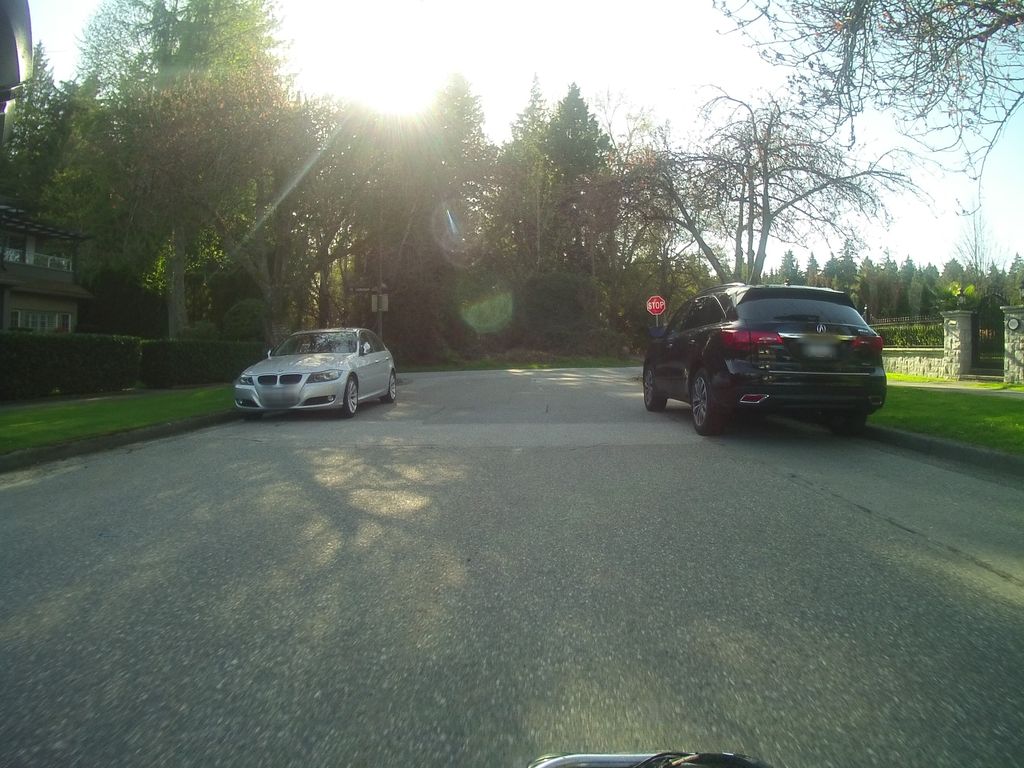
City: vancouver